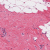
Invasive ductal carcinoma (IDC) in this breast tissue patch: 0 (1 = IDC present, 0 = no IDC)